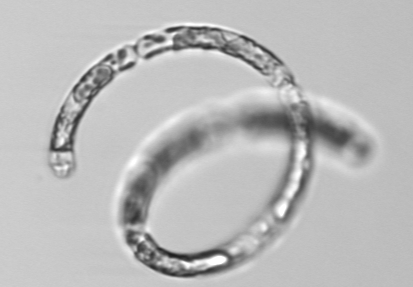
Label: Guinardia_striata